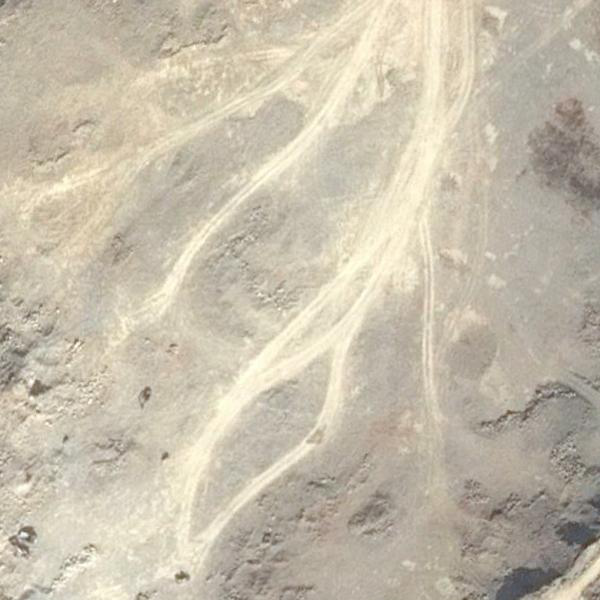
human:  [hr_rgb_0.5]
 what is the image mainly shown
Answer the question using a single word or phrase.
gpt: bare land